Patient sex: F
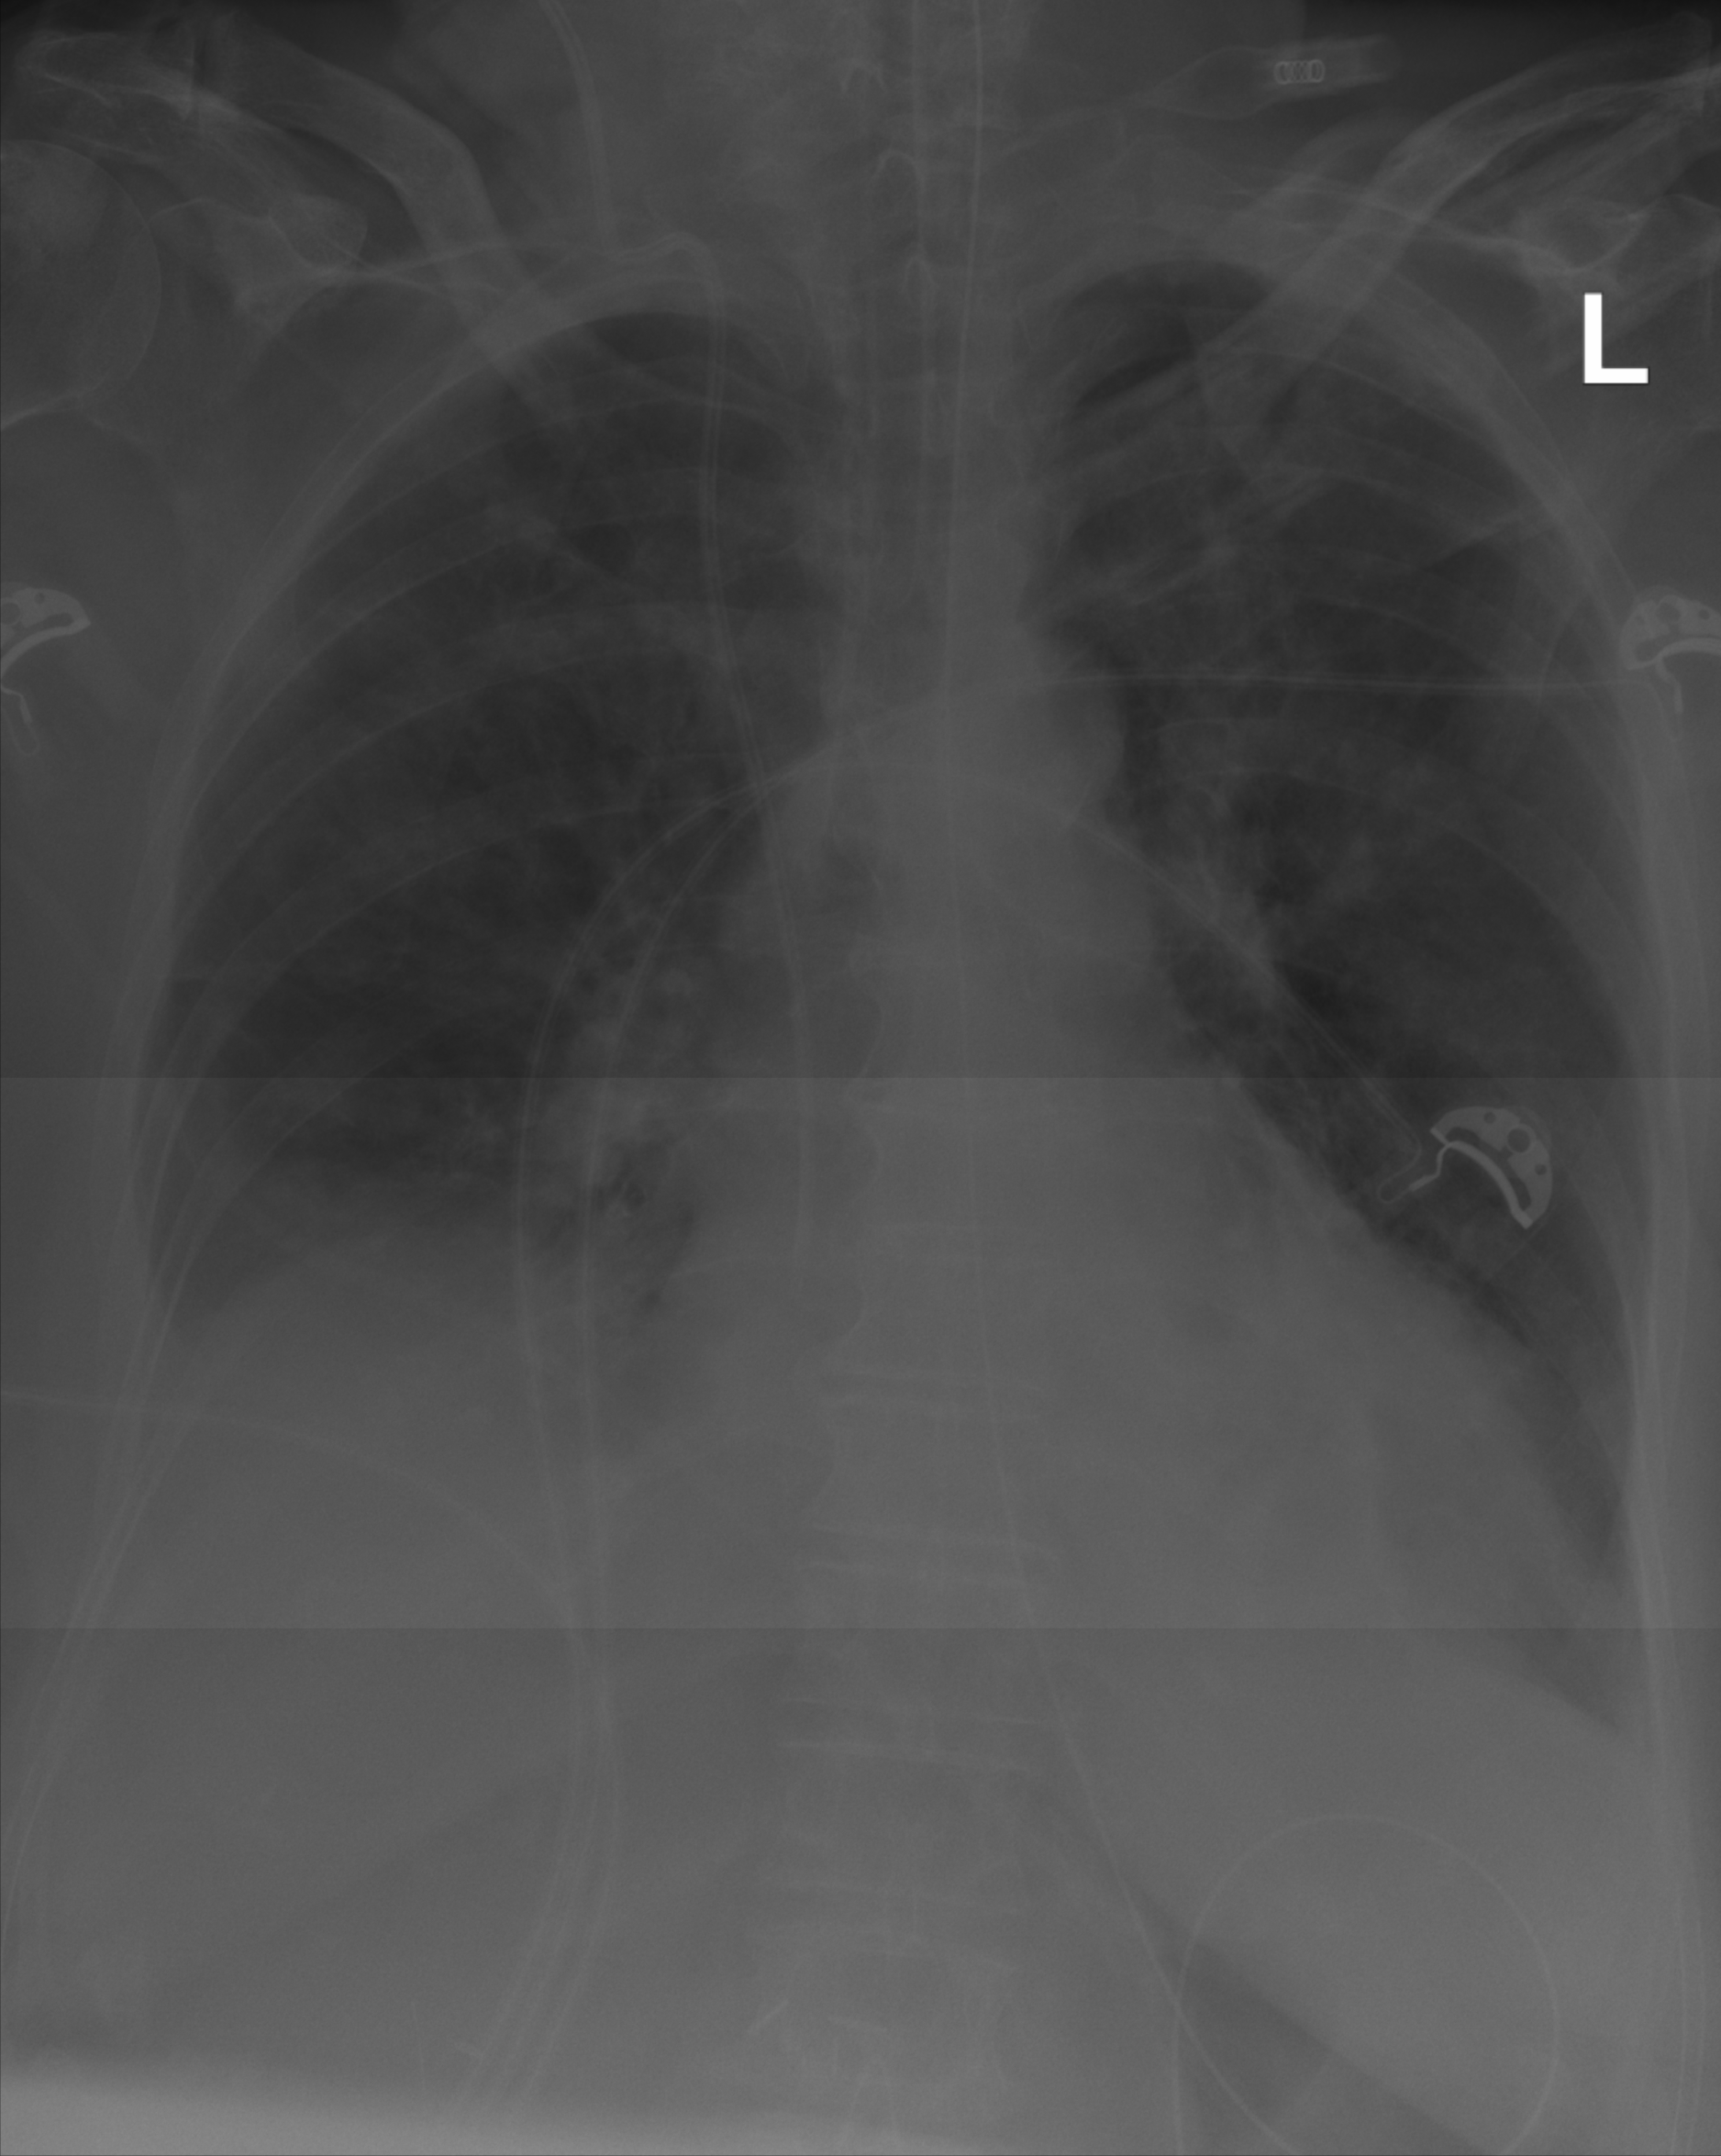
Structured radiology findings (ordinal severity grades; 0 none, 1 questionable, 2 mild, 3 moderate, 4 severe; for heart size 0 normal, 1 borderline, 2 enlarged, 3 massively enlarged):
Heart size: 0
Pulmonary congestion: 0
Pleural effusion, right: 2
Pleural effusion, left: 0
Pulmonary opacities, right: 0
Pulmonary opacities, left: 0
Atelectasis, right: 2
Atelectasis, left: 0